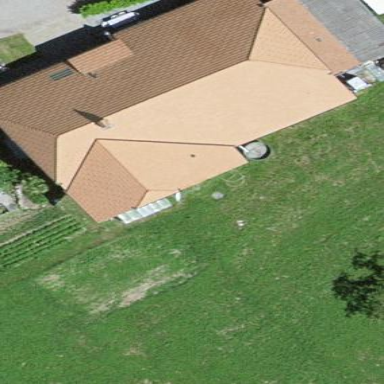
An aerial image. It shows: Farm building.